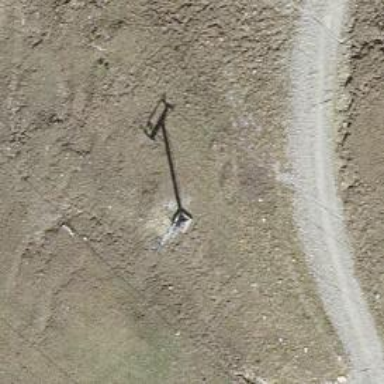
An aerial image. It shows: Pylon used for aerialway.